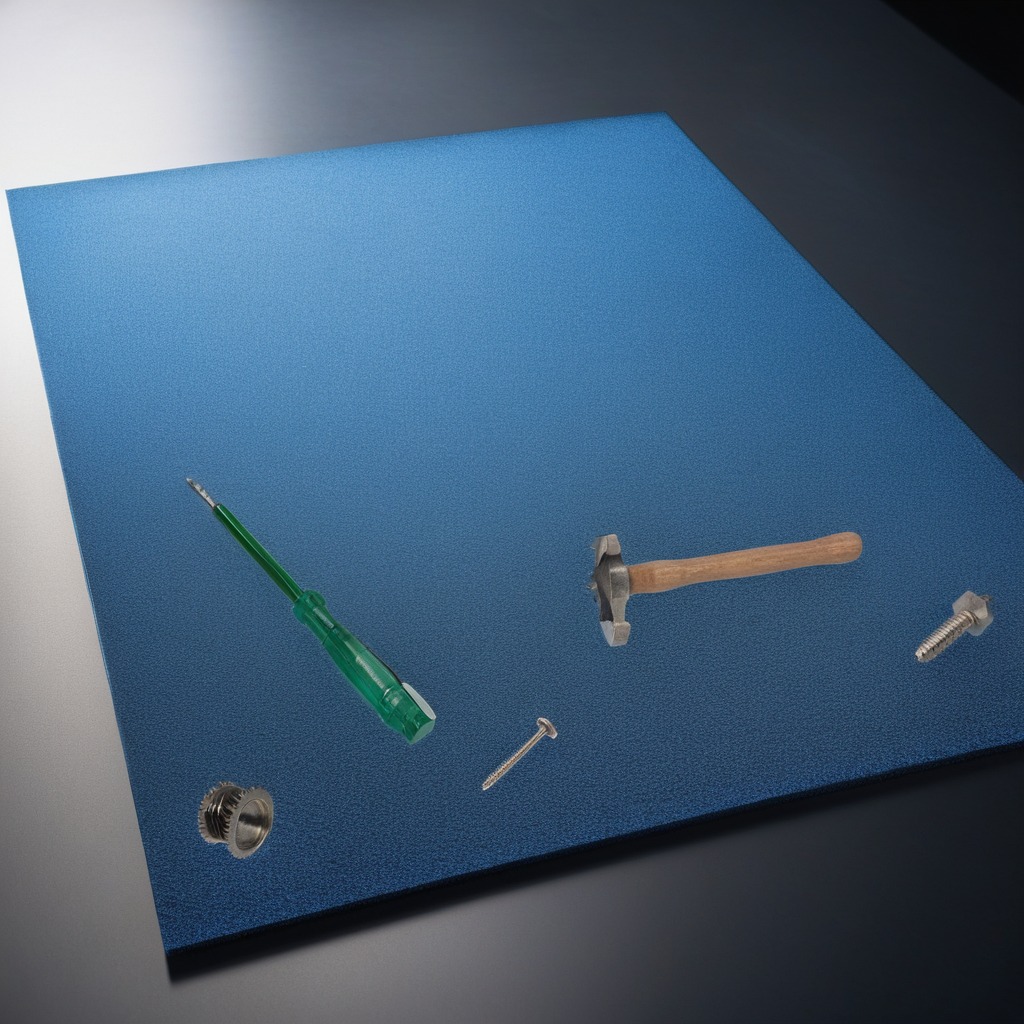
A steel gear with teeth, a hammer, an iron nail, a metal machine screw, and a screwdriver are lying on the granite tabletop.